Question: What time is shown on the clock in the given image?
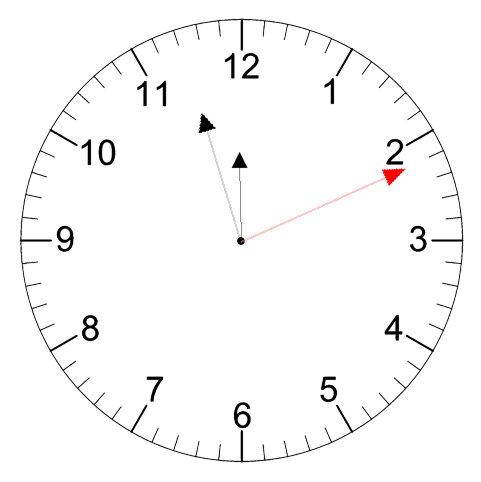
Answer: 11:57:11